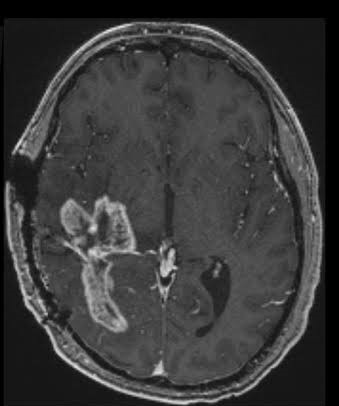
Label: glioma